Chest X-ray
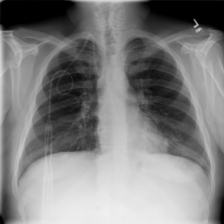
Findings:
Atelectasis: negative
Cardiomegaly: negative
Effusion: negative
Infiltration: positive
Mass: negative
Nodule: negative
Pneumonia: negative
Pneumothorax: negative
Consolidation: negative
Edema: negative
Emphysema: negative
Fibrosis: negative
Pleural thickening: negative
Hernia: negative